Interaction volume radius: 10 \u00c5
Interaction volume height: 10 \u00c5
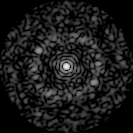
Disorder parameter: 0.8591